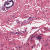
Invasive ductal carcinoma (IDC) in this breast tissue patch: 0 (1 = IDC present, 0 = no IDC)